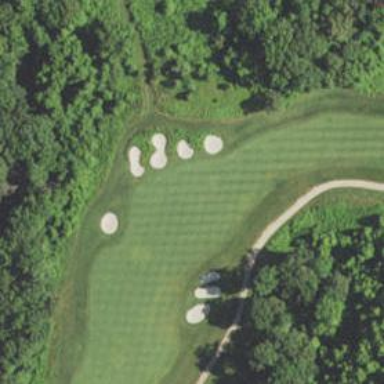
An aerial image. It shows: Golf hole.